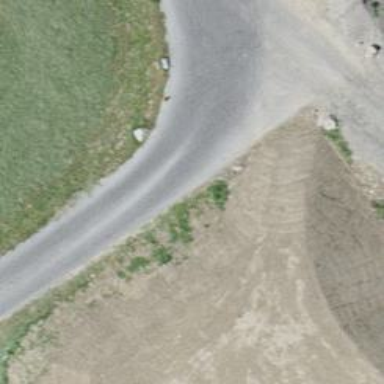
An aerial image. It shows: Well-maintained track road of grade 1.